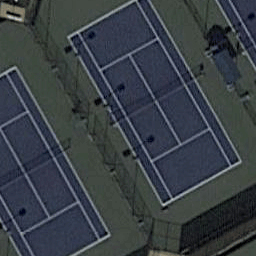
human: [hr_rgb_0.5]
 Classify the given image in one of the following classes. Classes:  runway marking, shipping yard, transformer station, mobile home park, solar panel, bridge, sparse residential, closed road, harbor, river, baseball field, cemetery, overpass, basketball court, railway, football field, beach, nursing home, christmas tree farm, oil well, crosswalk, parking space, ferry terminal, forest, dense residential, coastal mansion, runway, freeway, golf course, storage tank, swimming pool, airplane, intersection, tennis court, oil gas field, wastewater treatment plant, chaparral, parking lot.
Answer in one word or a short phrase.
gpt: tennis court